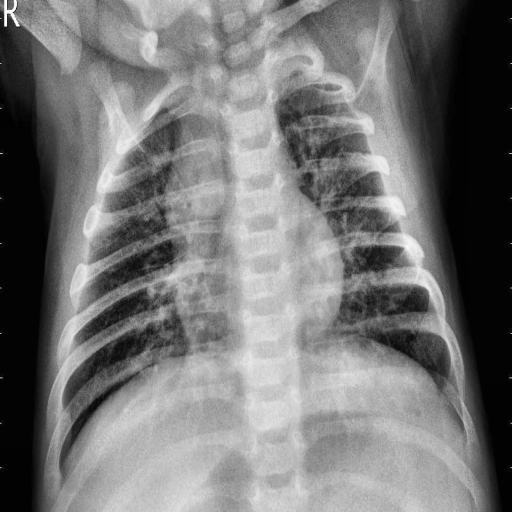
Finding: PNEUMONIA